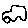
Label: car